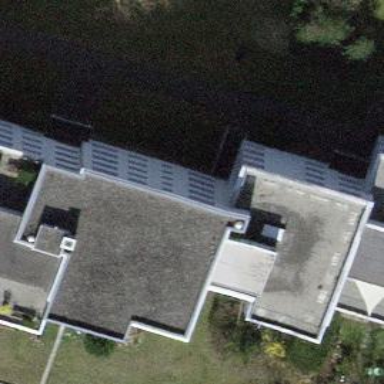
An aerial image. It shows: Residential building.